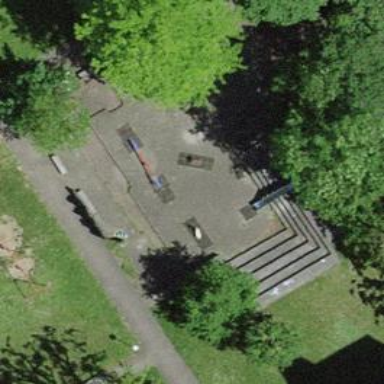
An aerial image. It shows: Playground area for leisure land.